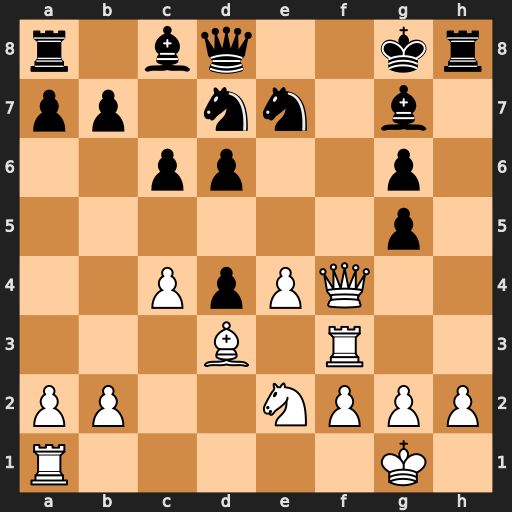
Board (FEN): r1bq2kr/pp1nn1b1/2pp2p1/6p1/2PpPQ2/3B1R2/PP2NPPP/R5K1
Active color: w
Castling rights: -
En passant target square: -
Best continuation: Qf7+ Kh7 Rh3#